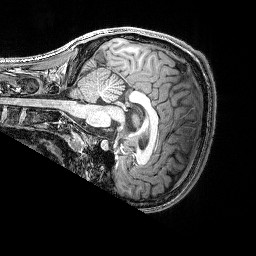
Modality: T1w
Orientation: sagittal
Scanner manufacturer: siemens
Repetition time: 2.25 s
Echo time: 0.00418 s